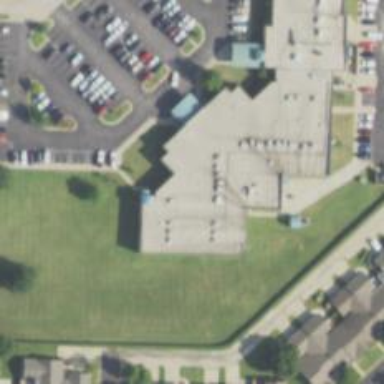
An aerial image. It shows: Clinic.